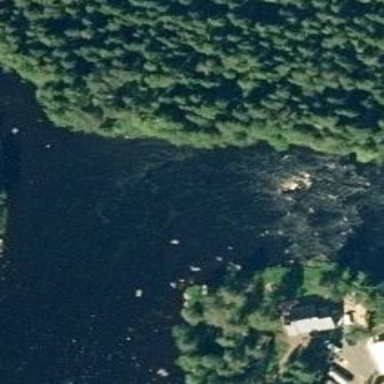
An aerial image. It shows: Scene featuring rapids in waterway.